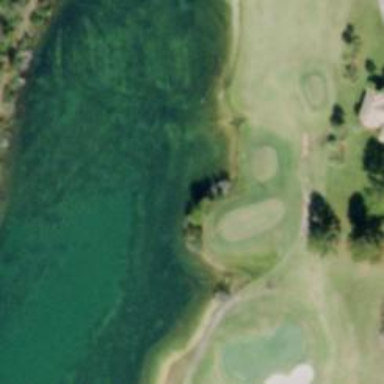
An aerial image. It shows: Picturesque scene of golf course with lateral water hazard.